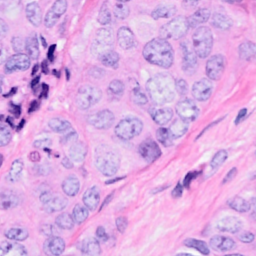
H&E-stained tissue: Breast